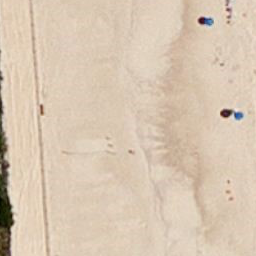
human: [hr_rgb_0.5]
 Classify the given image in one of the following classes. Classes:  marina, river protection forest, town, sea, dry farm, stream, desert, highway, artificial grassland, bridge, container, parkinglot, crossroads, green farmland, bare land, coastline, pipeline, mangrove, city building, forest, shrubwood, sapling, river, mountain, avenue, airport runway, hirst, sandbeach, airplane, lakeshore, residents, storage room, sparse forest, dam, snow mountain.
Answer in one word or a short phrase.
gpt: sandbeach